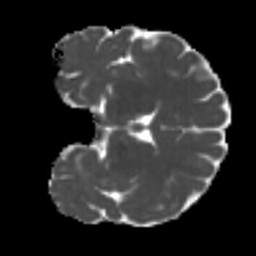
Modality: MD
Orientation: coronal
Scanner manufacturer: siemens
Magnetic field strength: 3 T
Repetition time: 4 s
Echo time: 0.0594 s